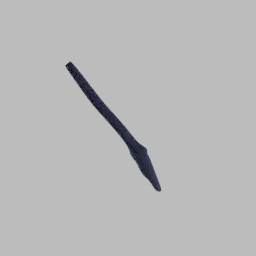
Label: nature